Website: walmart
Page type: account-selection
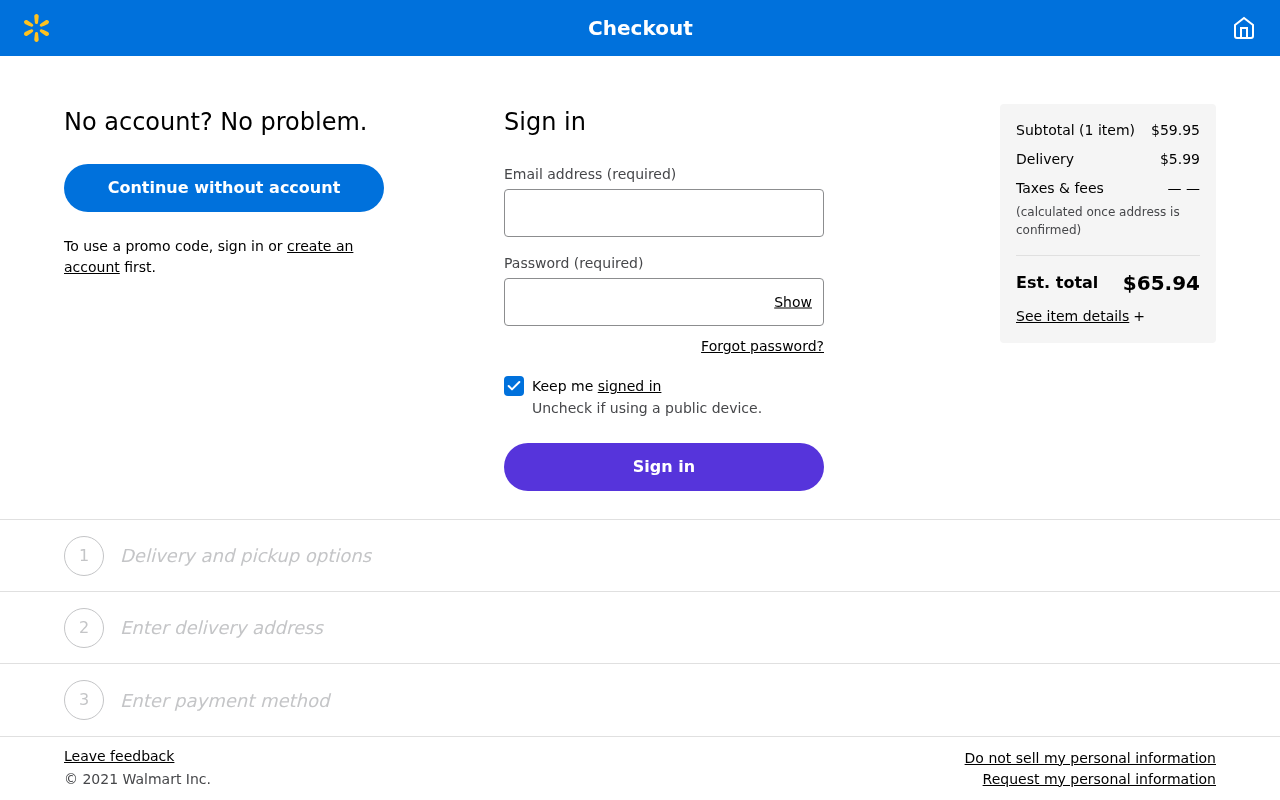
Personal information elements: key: PII_EMAIL
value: jefferyrichard@hotmail.com
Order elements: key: ORDER_NUM_ITEMS
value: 1
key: ORDER_SUBTOTAL
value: $59.95
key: ORDER_SHIPPING_COST
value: $5.99
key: ORDER_TOTAL
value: $65.94